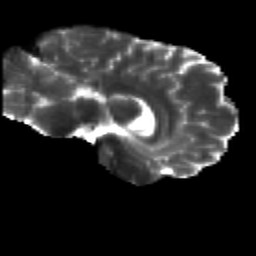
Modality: T2w
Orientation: sagittal
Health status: healthy
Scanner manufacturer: siemens
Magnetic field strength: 3 T
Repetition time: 12 s
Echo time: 0.092 s